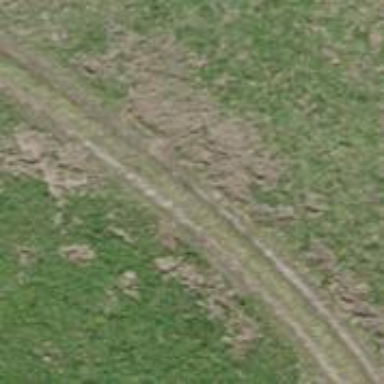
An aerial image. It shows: Track with grade4 quality surface made of grass and gravel.